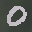
Label: 0